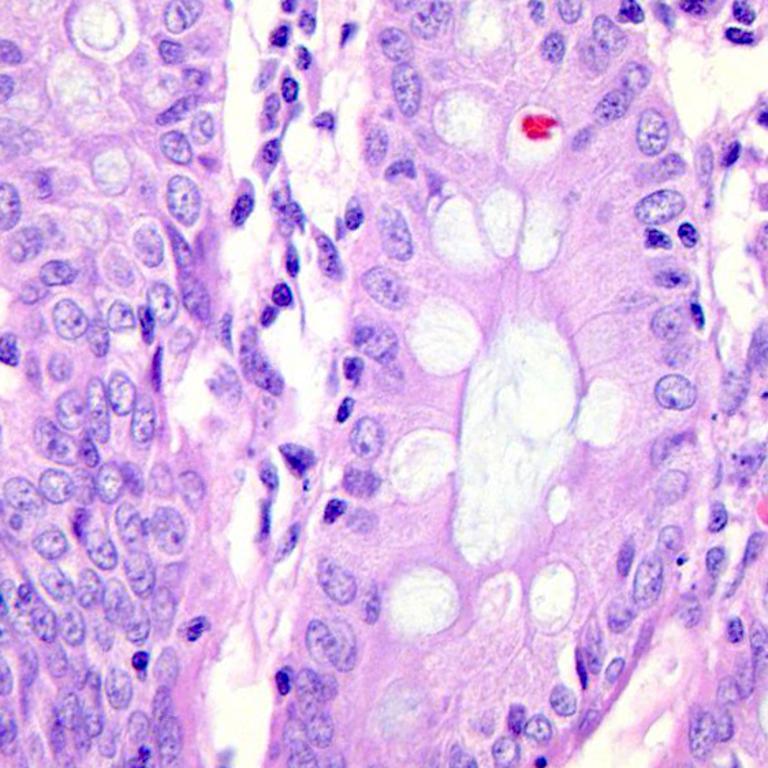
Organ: colon
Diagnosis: benign